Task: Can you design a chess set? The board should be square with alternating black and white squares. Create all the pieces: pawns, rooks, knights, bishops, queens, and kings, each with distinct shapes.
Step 4432:
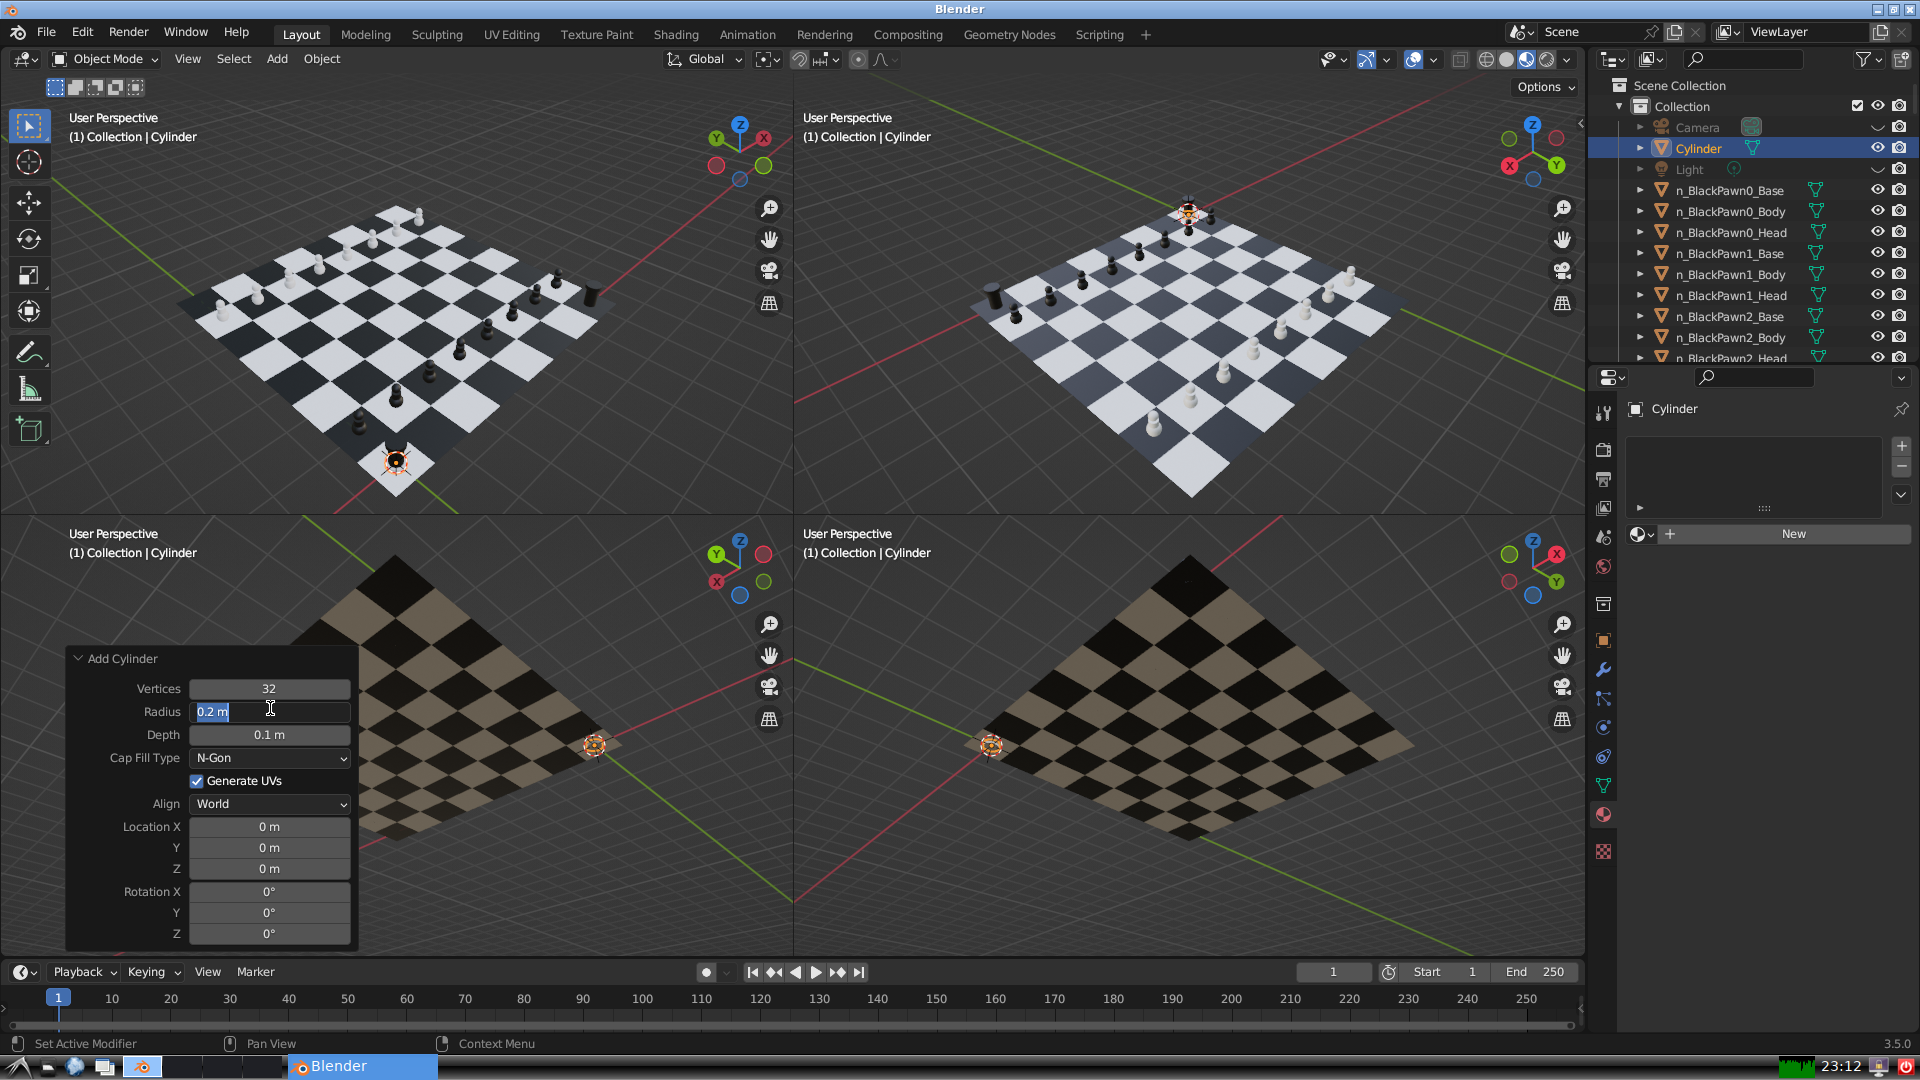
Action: input_text: 0.15